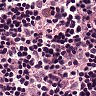
Metastatic tissue present: no